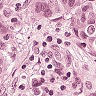
Metastatic tissue present: yes